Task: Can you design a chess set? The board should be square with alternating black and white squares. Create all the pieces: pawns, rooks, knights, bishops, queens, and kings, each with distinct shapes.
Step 2462:
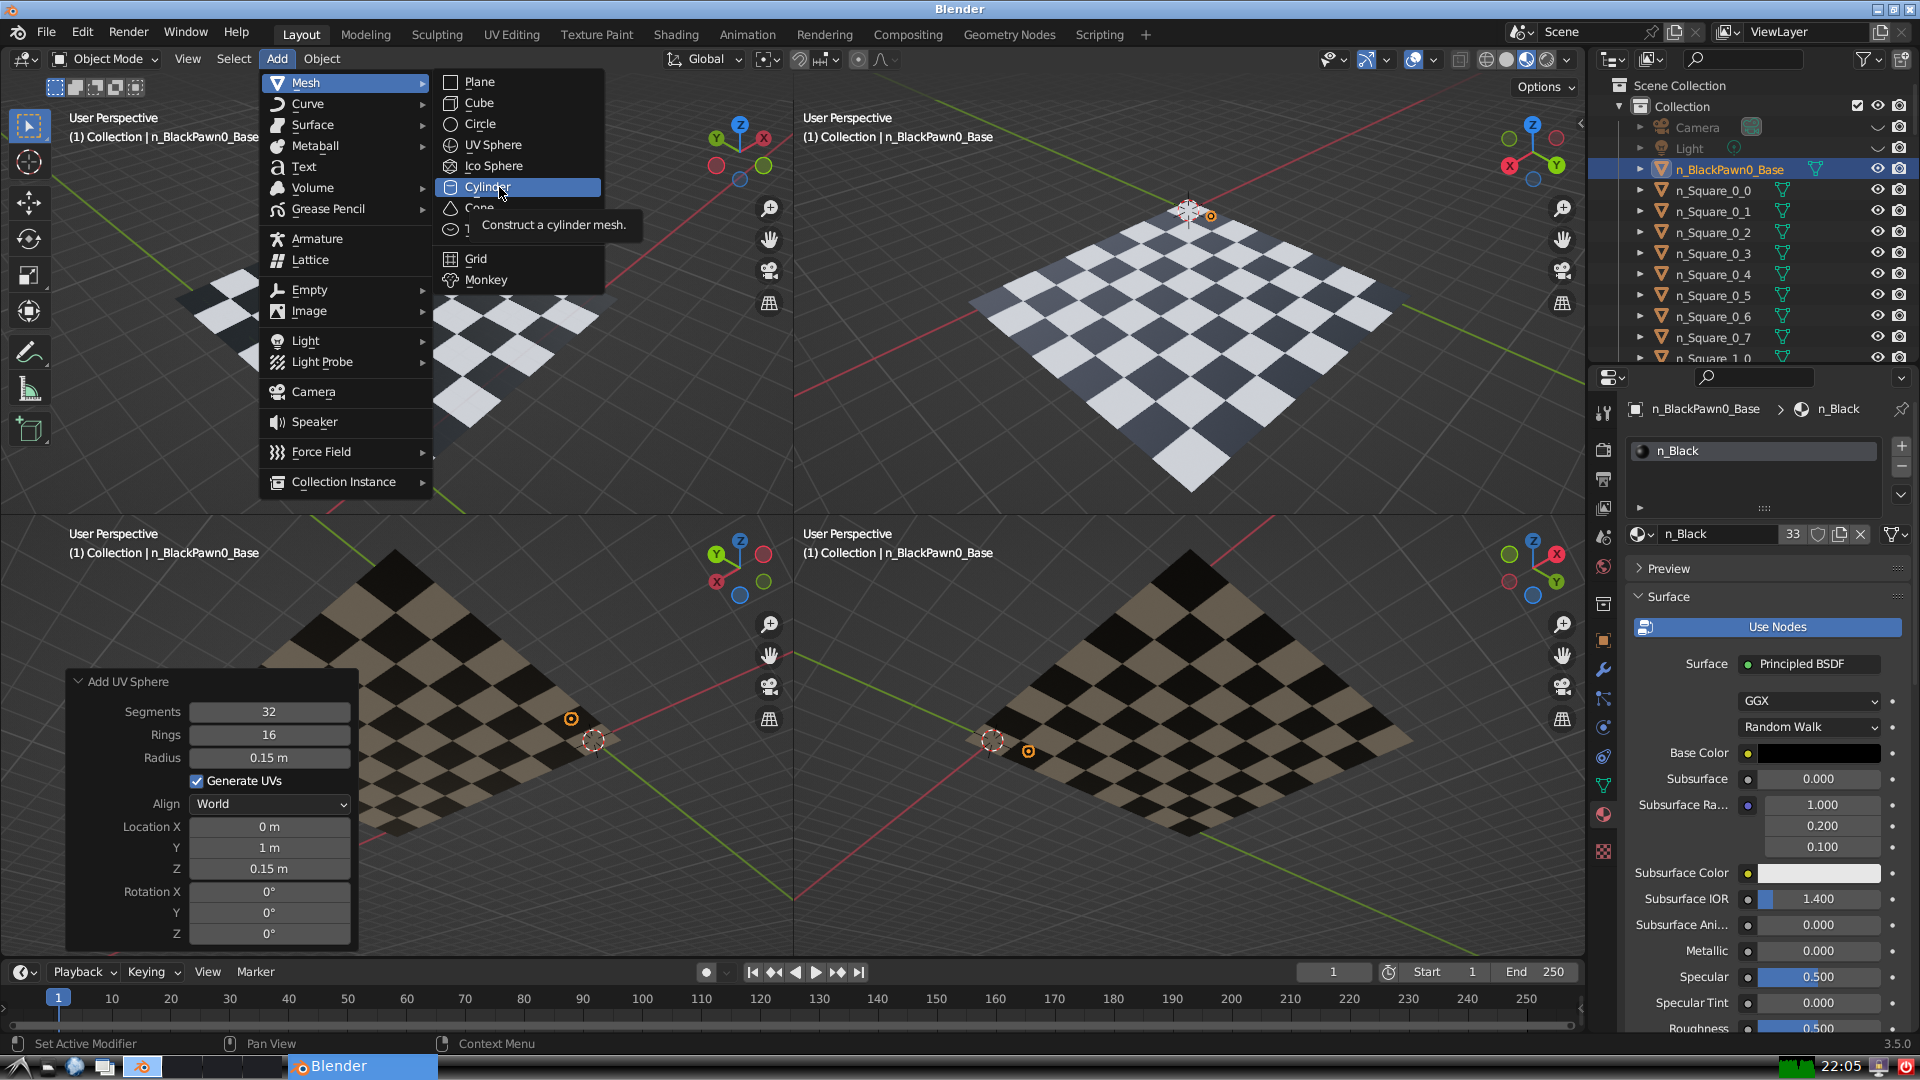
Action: click: no